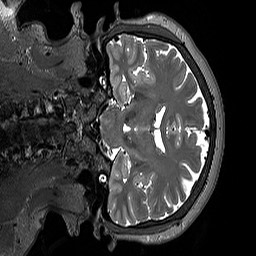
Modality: T2w
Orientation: coronal
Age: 47
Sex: male
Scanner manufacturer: siemens
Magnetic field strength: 3 T
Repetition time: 3.2 s
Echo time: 0.412 s